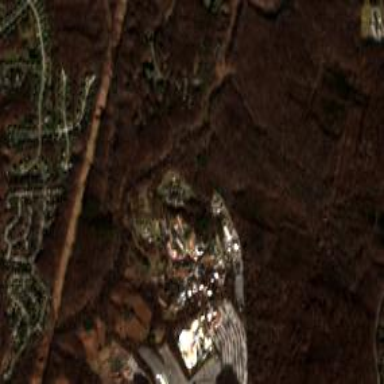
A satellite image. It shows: Theme park.